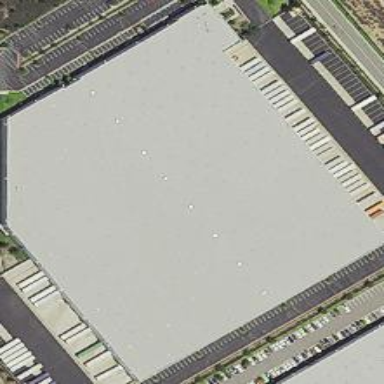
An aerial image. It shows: Warehouse.